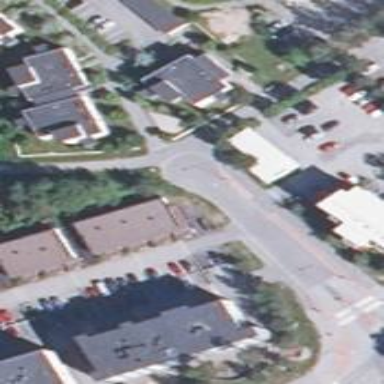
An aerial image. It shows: Asphalt road designated for service vehicles.